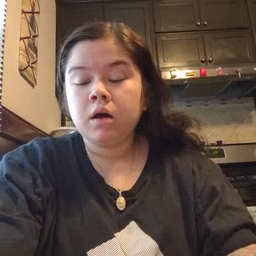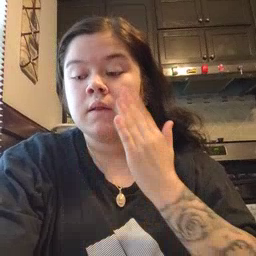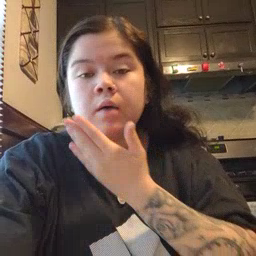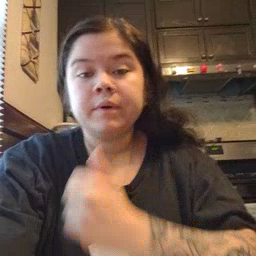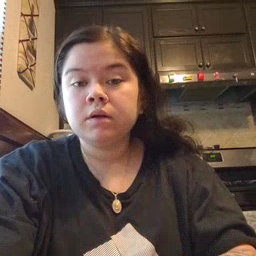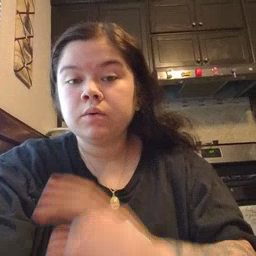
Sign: napkin